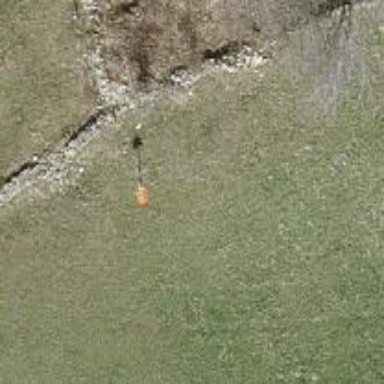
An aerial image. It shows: Pole supporting roof covering pipeline marker.